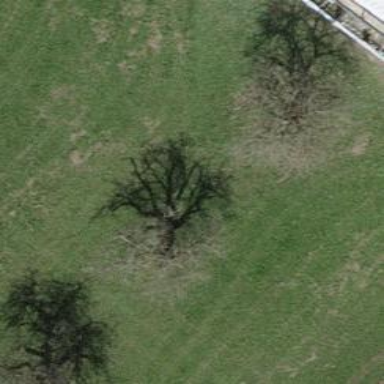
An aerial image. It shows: Beautiful tree in nature.